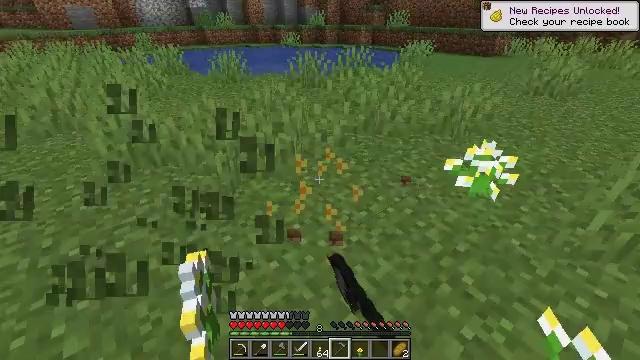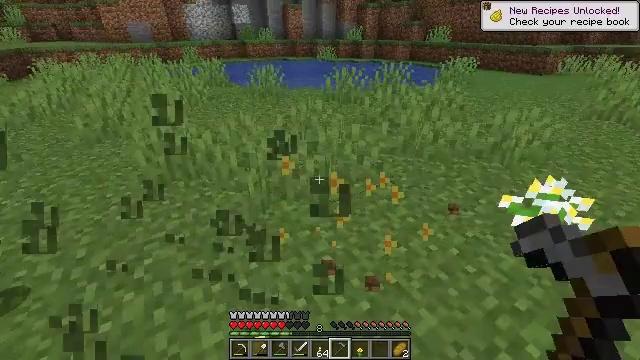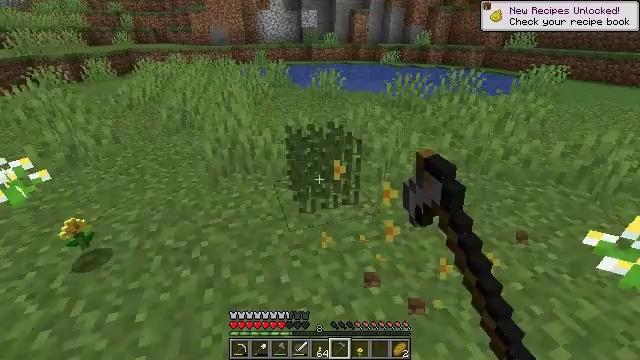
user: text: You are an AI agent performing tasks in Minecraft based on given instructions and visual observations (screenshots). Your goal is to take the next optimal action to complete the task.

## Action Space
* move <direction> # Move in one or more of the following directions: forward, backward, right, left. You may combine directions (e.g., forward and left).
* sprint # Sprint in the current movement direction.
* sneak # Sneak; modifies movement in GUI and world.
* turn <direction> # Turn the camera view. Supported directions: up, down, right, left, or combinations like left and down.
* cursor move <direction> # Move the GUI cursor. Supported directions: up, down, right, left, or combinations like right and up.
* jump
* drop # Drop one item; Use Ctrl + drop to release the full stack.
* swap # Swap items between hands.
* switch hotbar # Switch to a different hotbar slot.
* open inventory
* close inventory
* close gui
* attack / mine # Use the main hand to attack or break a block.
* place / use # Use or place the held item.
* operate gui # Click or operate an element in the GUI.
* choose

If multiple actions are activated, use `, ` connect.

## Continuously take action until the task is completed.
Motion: motion action
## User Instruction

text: Pick up the dandelion.
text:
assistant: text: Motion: move forward and move left, turn left and up, attack / mine
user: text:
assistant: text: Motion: move forward and move left, turn left, attack / mine
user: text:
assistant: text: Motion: attack / mine